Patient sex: F
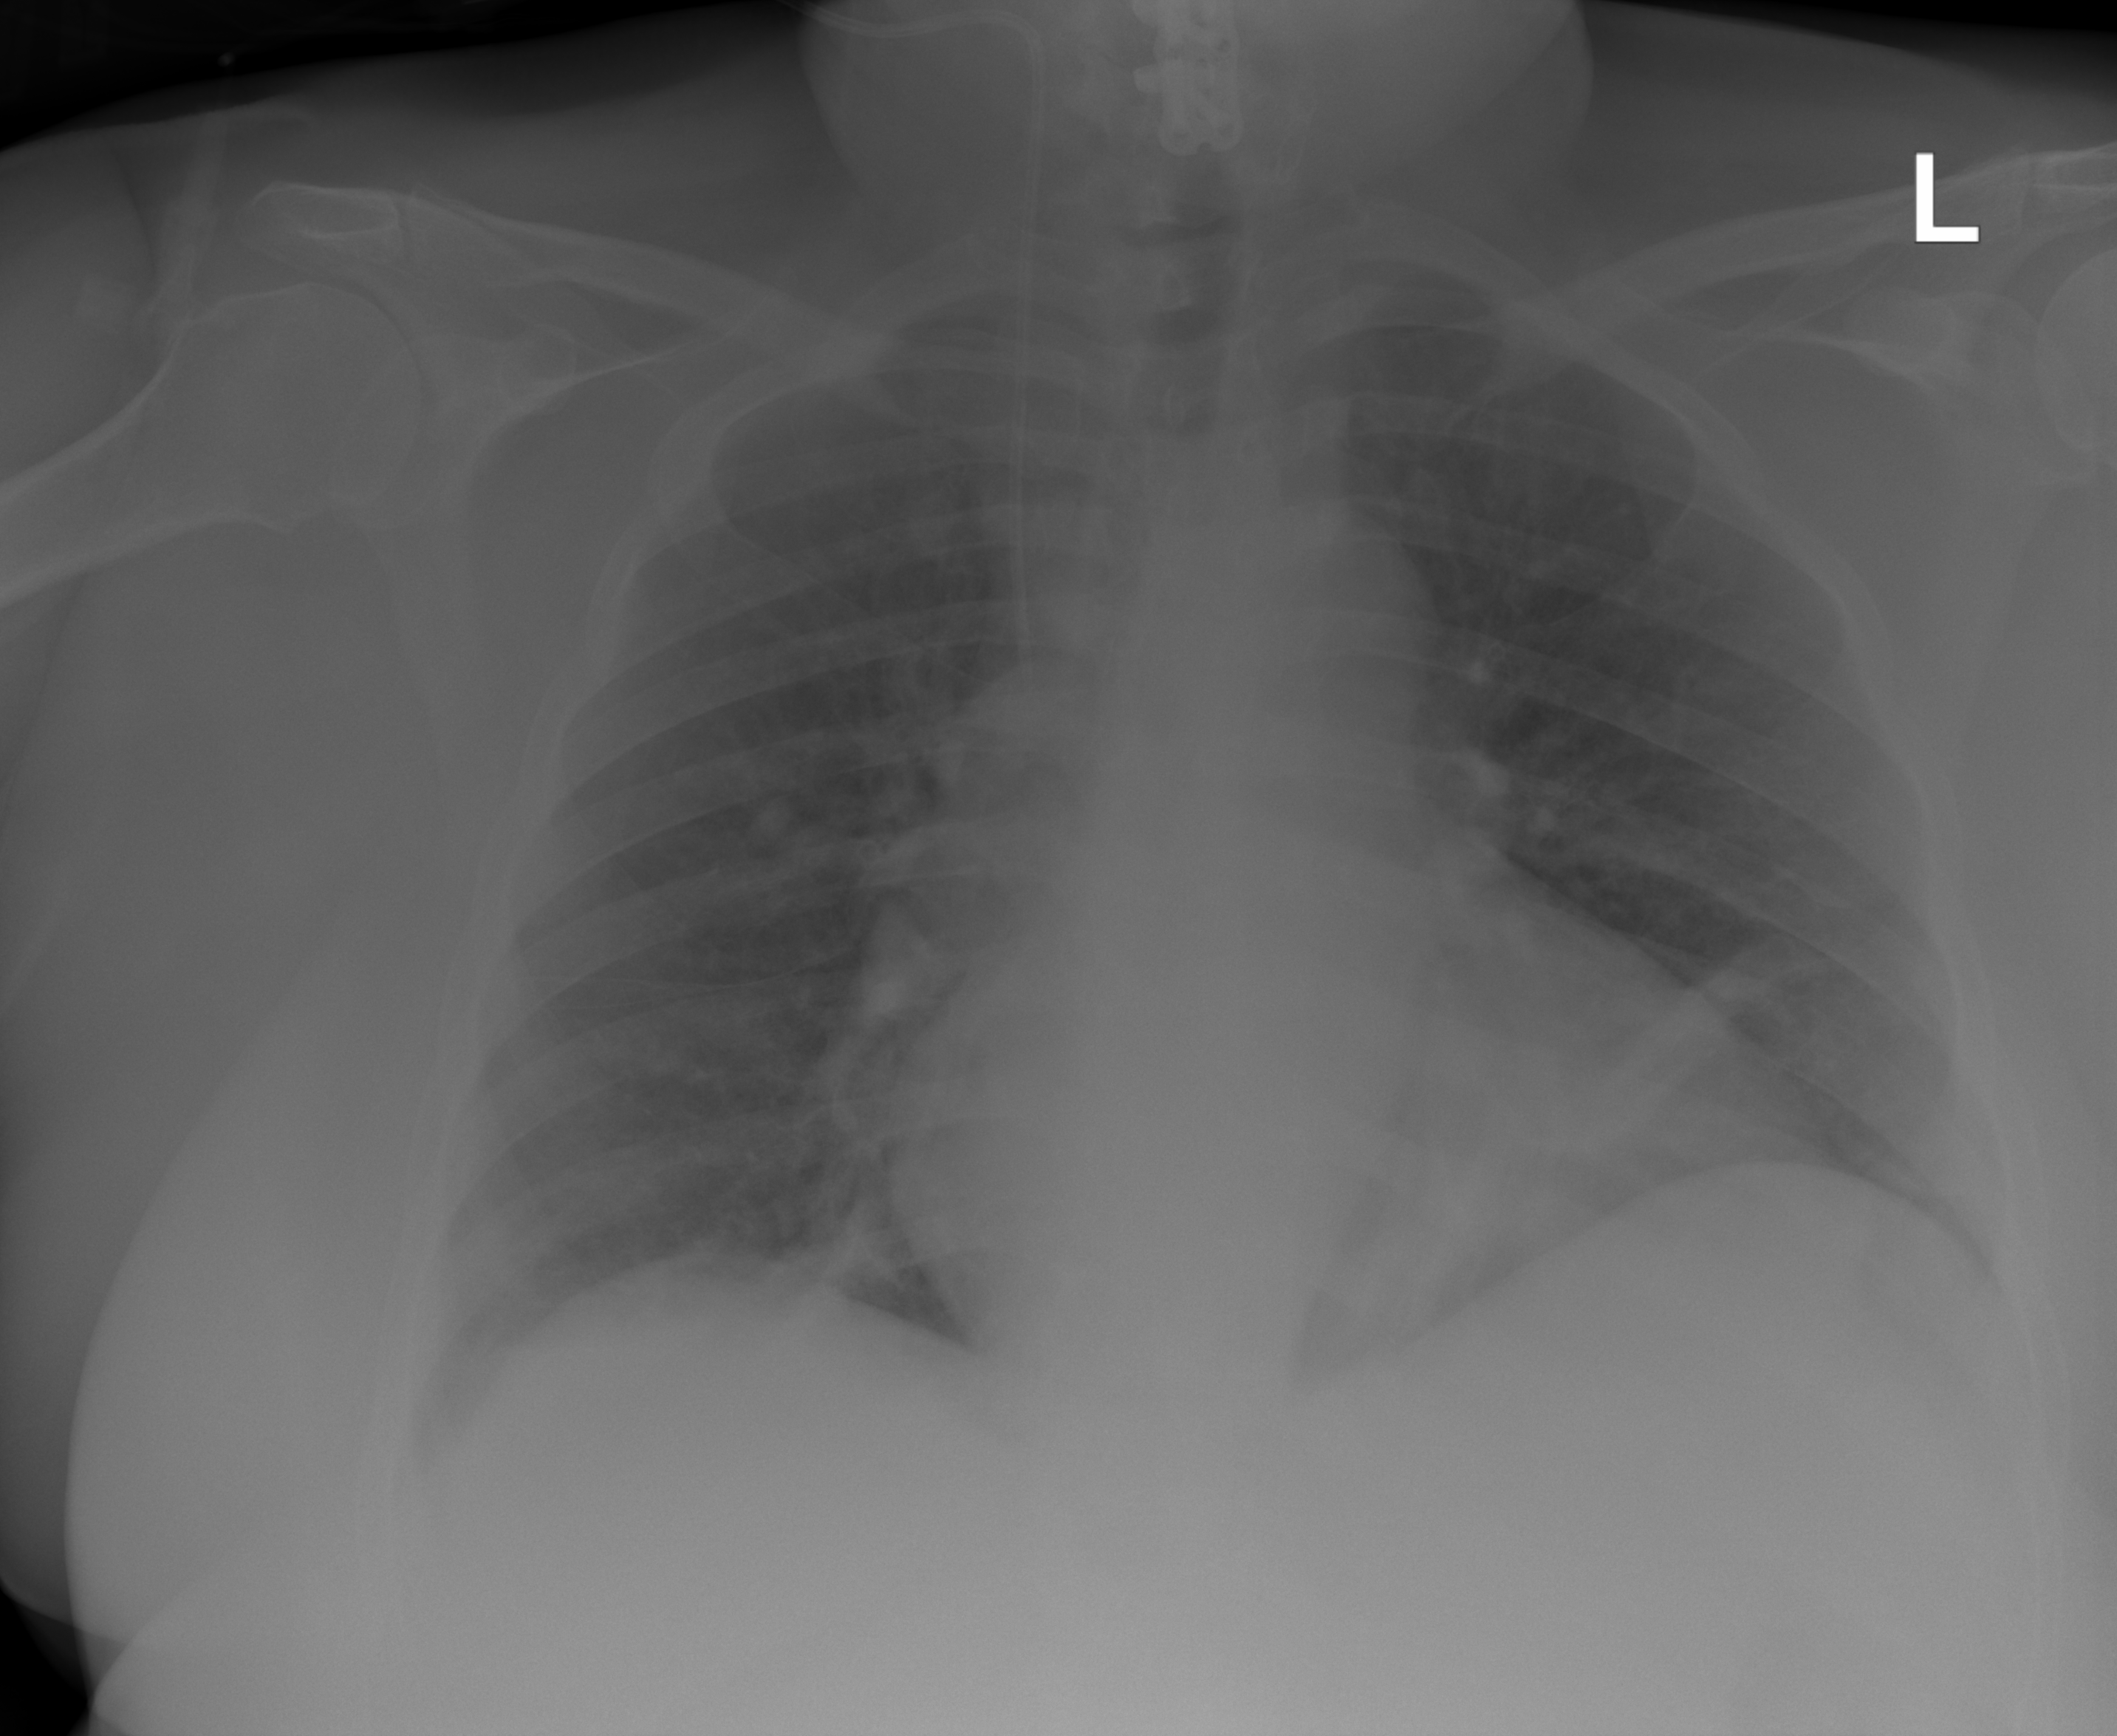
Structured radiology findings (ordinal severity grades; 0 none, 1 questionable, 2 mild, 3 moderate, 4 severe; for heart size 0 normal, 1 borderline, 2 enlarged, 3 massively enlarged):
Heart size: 2
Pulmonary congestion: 2
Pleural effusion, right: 2
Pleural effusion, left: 0
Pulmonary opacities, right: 1
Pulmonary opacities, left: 0
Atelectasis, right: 2
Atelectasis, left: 2